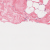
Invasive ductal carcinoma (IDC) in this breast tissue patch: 0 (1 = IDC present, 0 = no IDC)